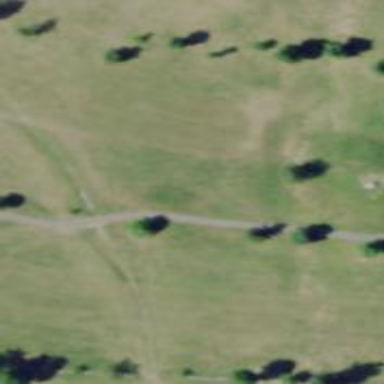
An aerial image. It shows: Path for both road and golf.